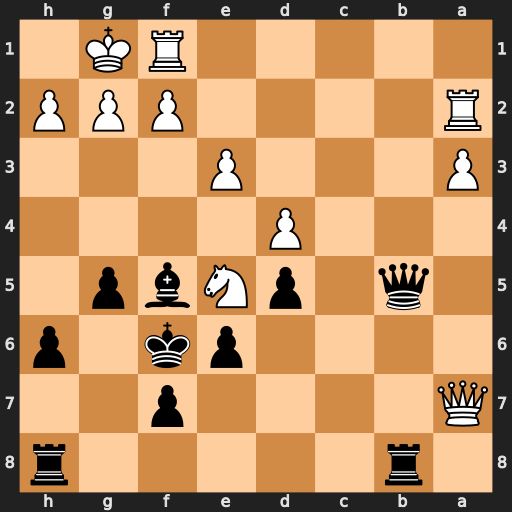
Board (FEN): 1r5r/Q4p2/4pk1p/1q1pNbp1/3P4/P3P3/R4PPP/5RK1
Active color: b
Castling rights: -
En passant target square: -
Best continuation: Rb7 Qxb7 Qxb7